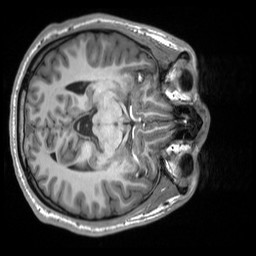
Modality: T1w
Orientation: axial
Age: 24
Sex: male
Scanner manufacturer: siemens
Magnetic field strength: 3 T
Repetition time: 2.53 s
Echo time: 0.00219 s